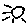
Label: sun